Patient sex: F
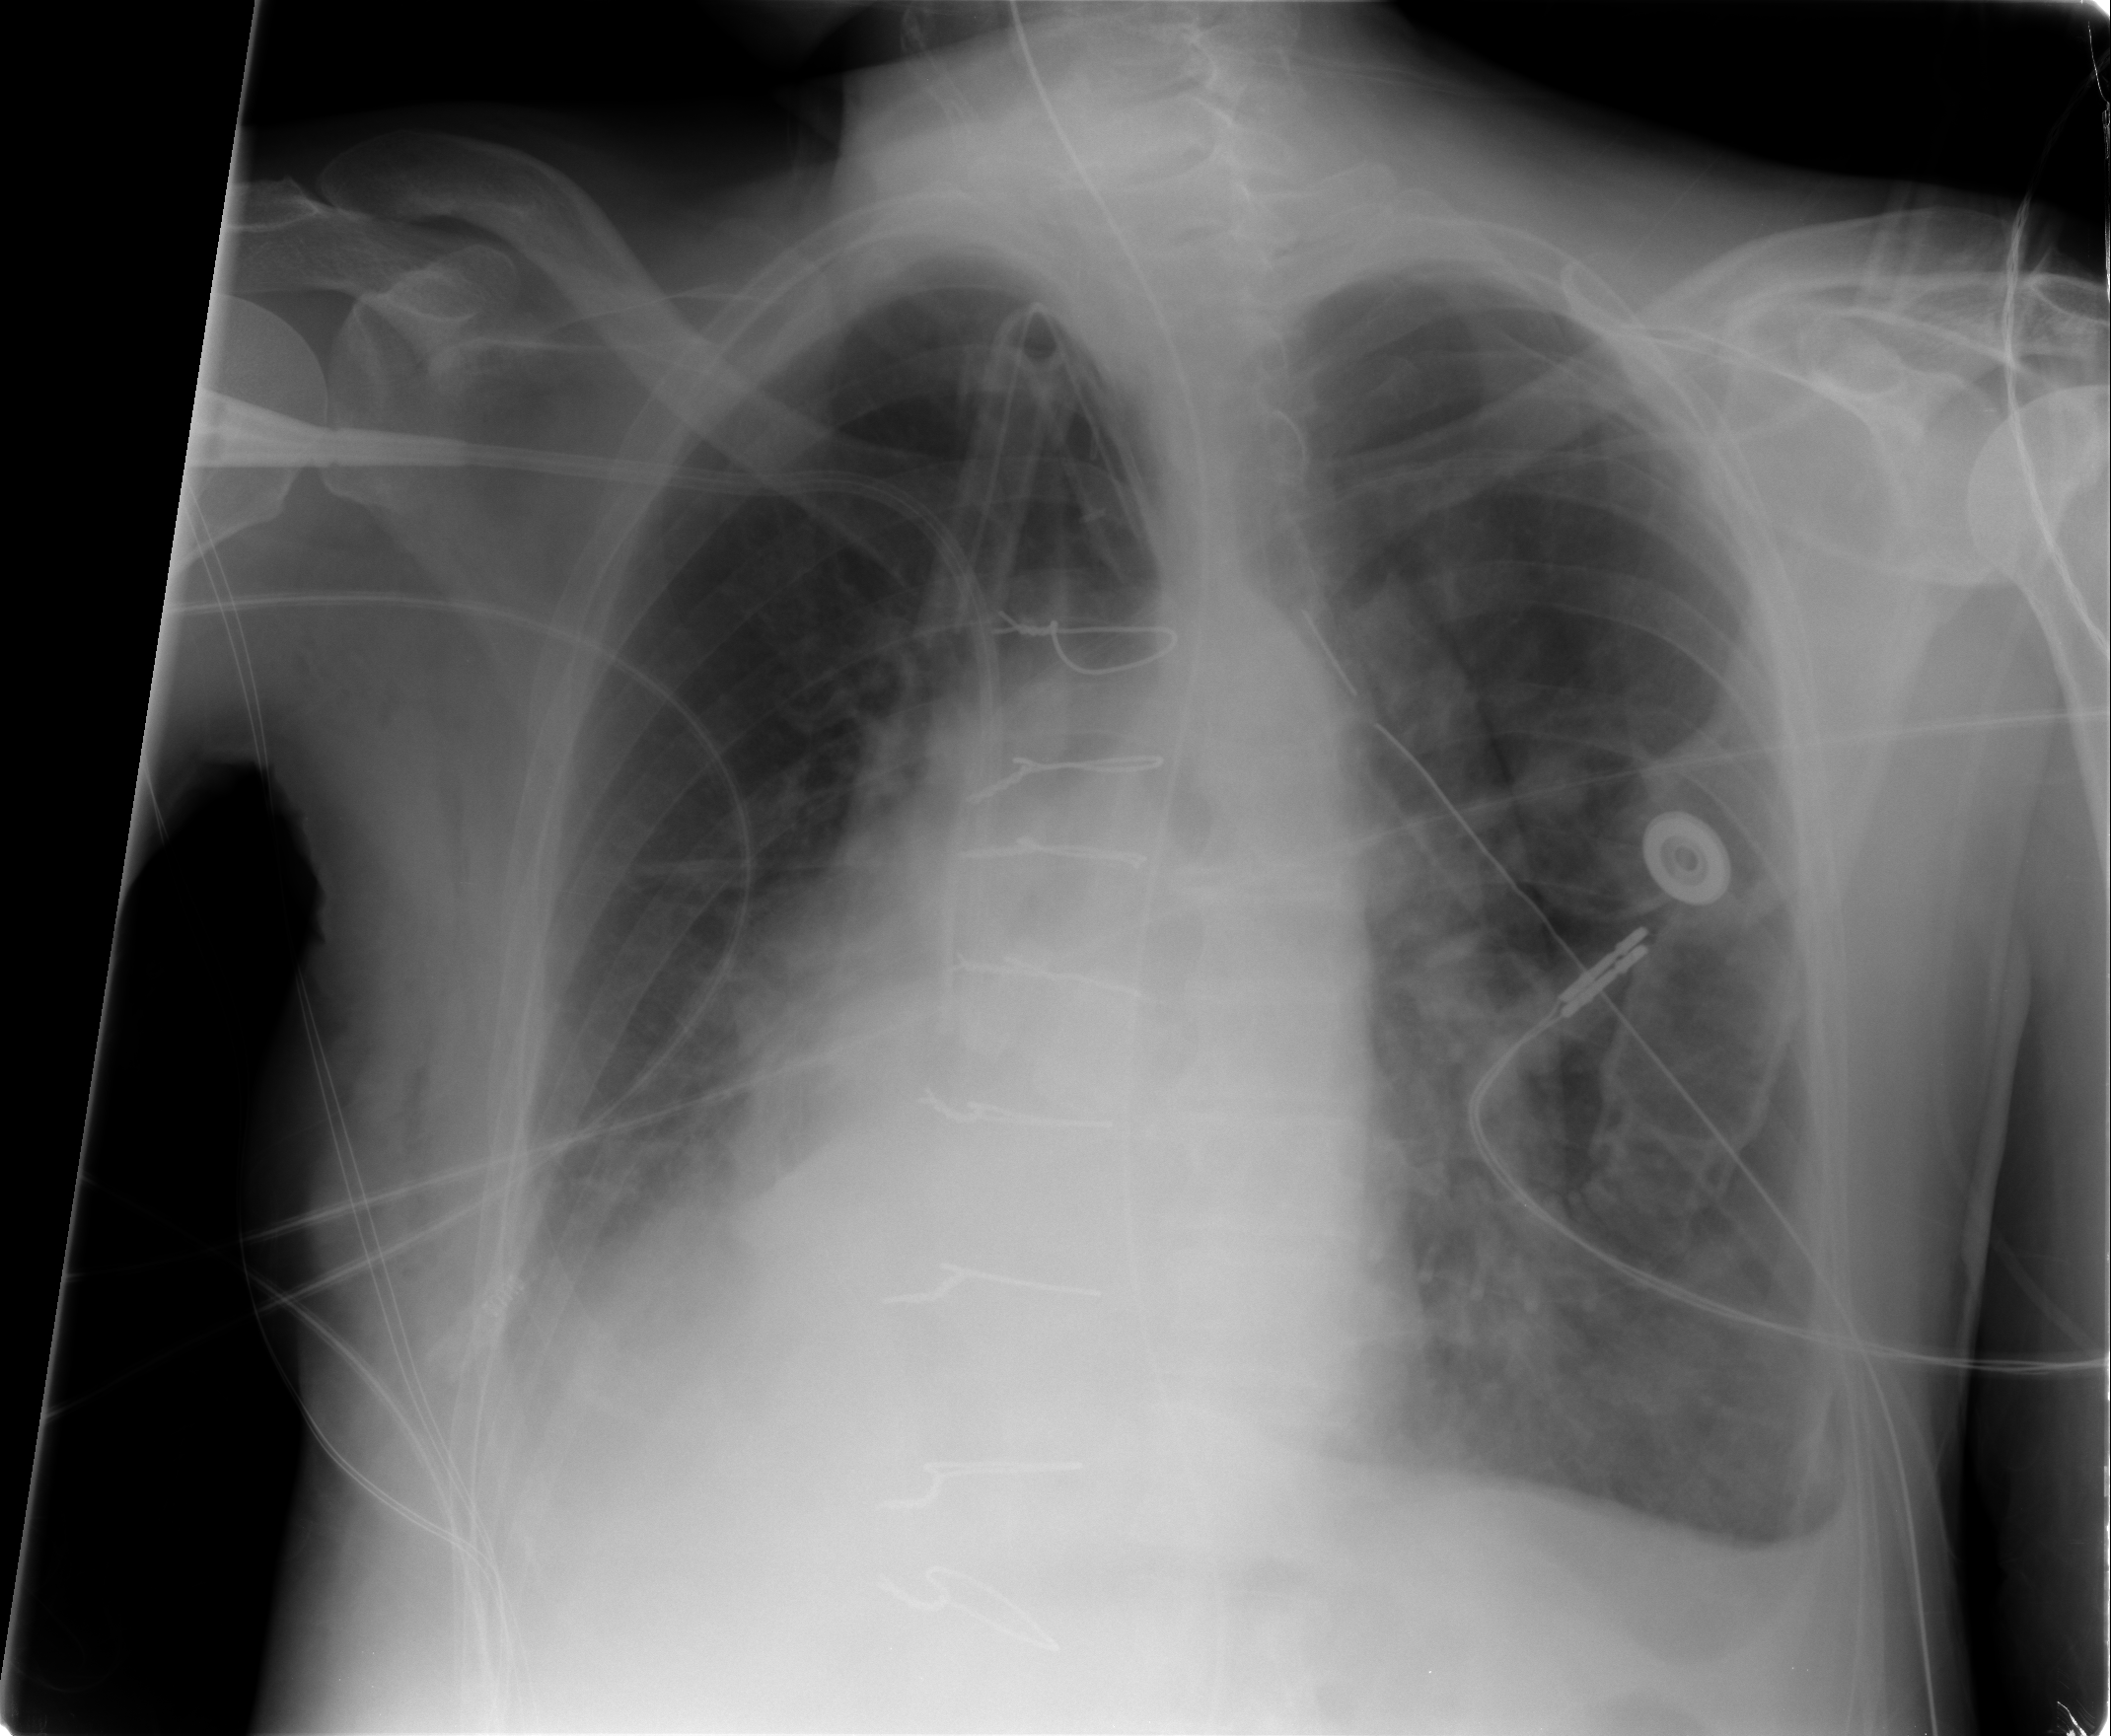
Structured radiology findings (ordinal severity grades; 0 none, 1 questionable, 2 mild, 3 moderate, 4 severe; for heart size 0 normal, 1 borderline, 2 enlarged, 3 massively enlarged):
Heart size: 0
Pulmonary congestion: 1
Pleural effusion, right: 2
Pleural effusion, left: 2
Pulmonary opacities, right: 1
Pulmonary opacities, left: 0
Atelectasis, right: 3
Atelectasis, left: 2